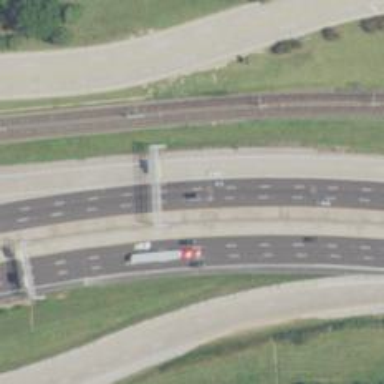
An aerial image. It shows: Motorway junction.